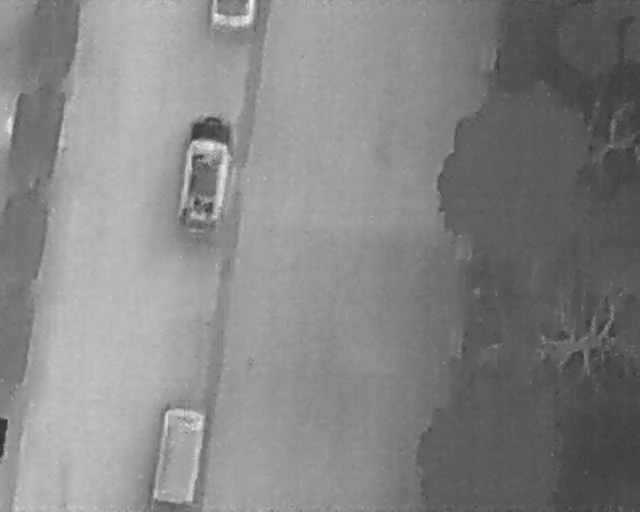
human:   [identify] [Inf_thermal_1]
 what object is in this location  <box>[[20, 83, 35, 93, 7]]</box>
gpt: <ref>1 large car at the bottom left</ref>